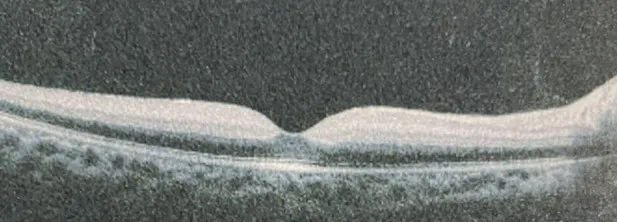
OCT scan of the right eye shows hyperreflectivity of inner retinal layers.
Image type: ophthalmic_imaging (oct)